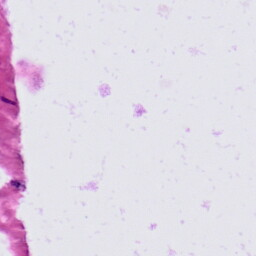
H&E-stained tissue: Prostate